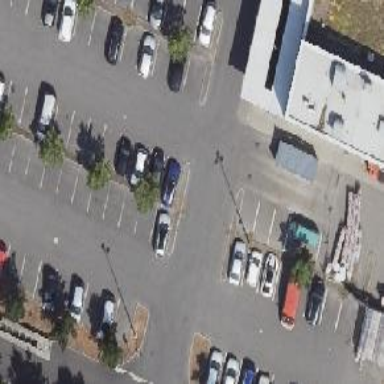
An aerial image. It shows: Asphalt parking aisle road for service vehicles.